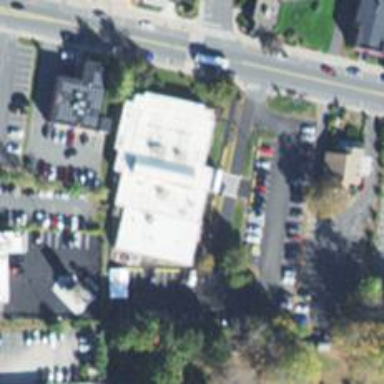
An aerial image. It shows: Pharmacy providing healthcare services.